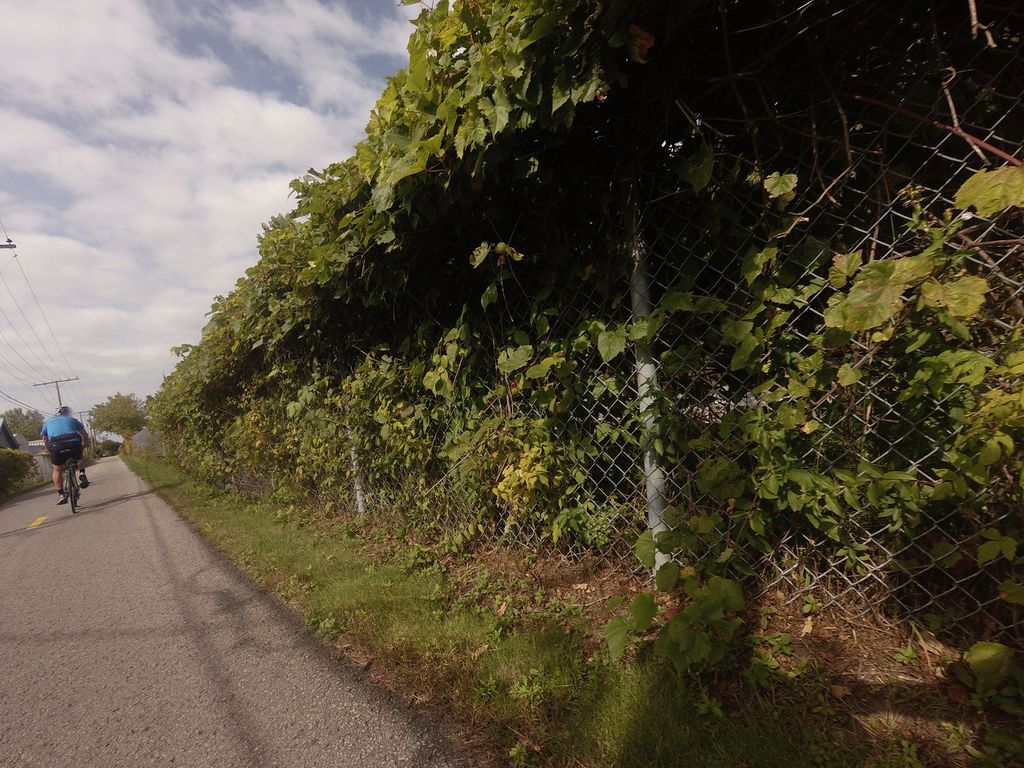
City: montreal